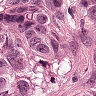
Metastatic tissue present: yes